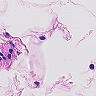
Metastatic tissue present: no